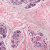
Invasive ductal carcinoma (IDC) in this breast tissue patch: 0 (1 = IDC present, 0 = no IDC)